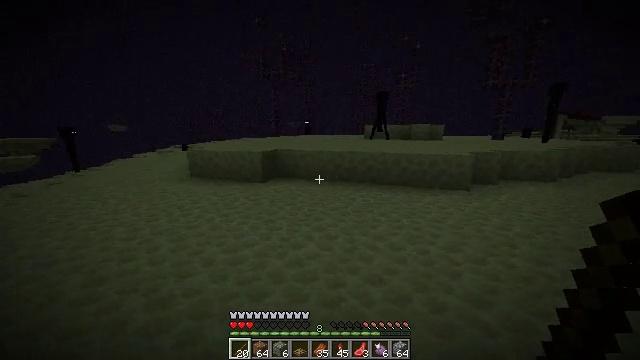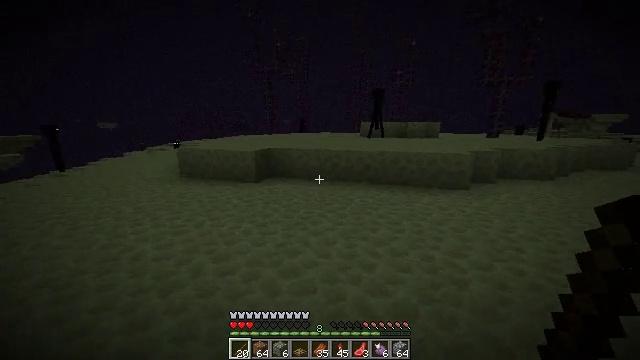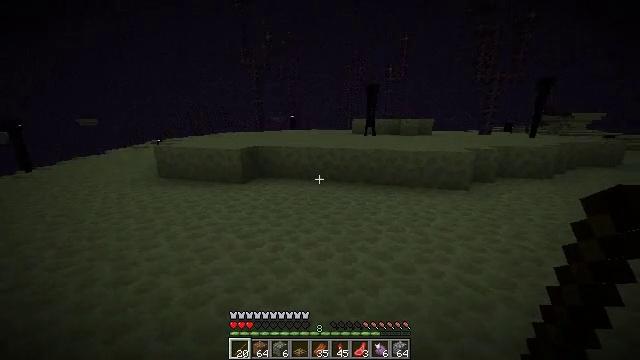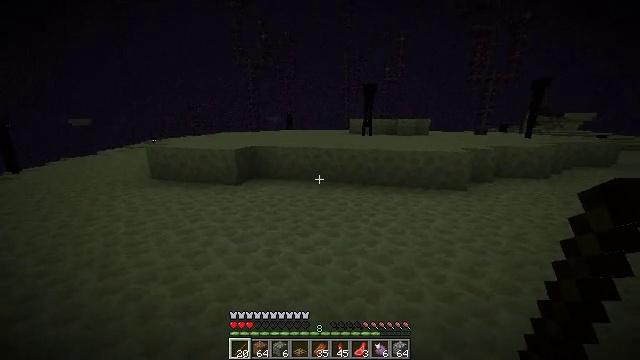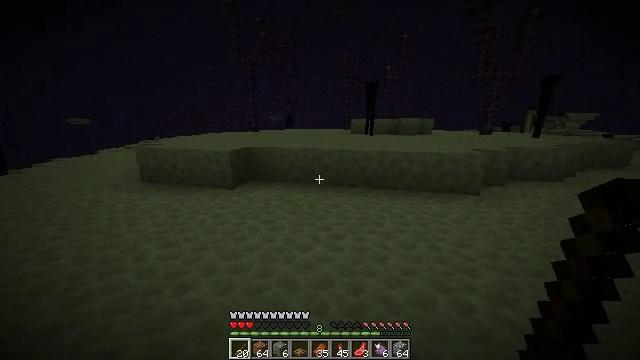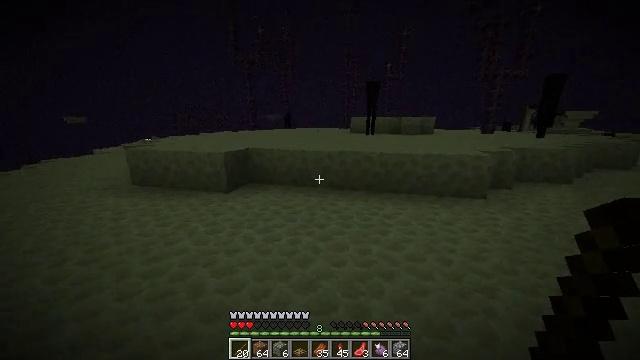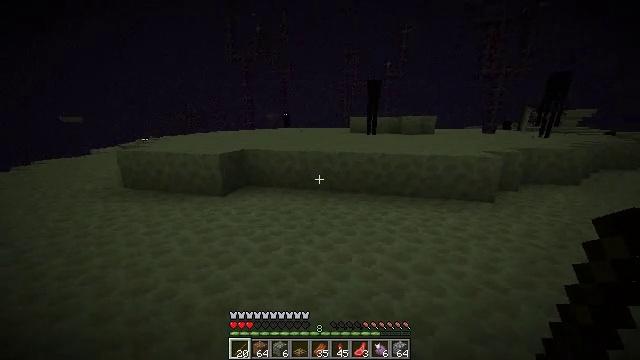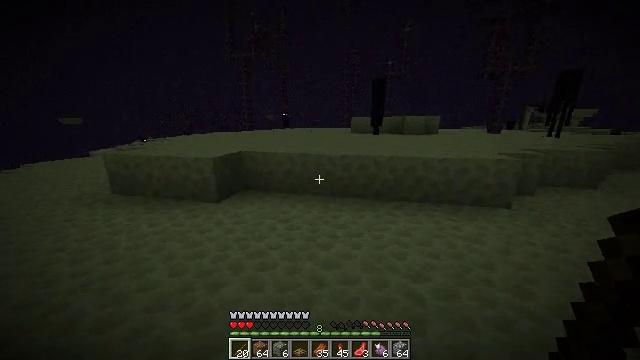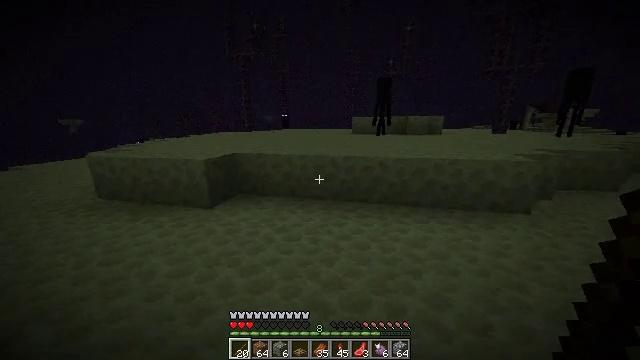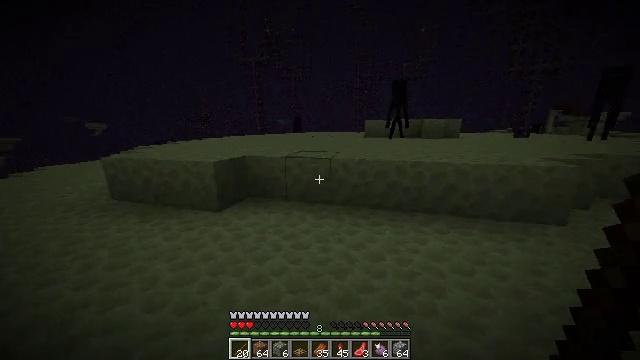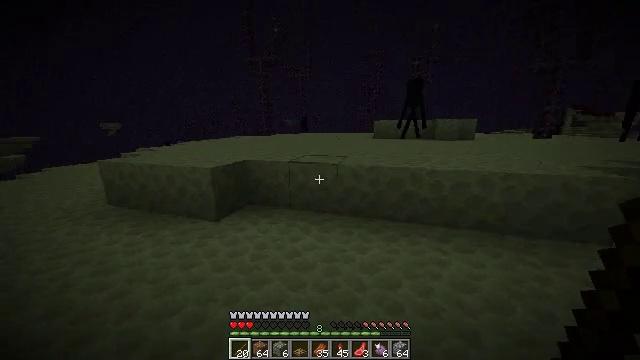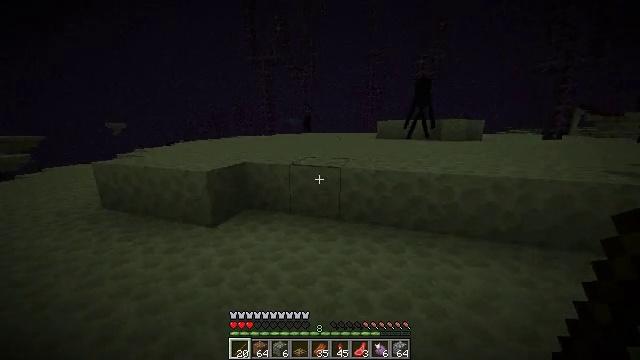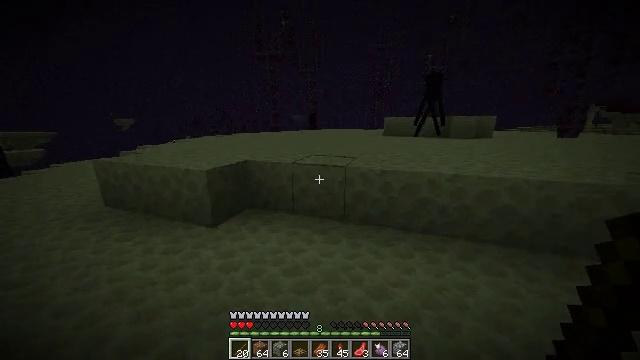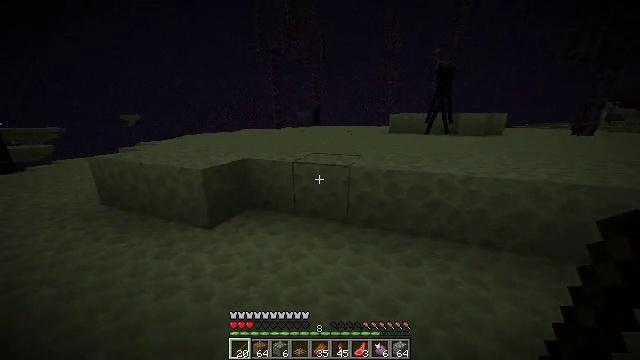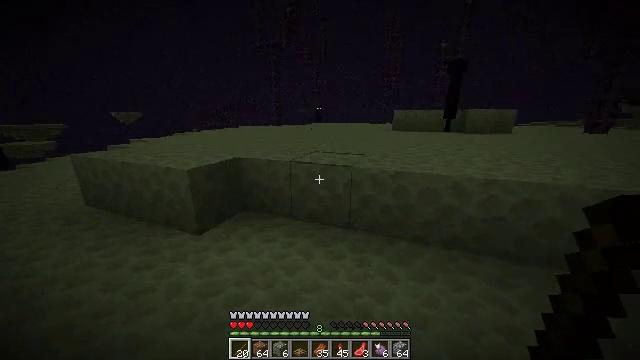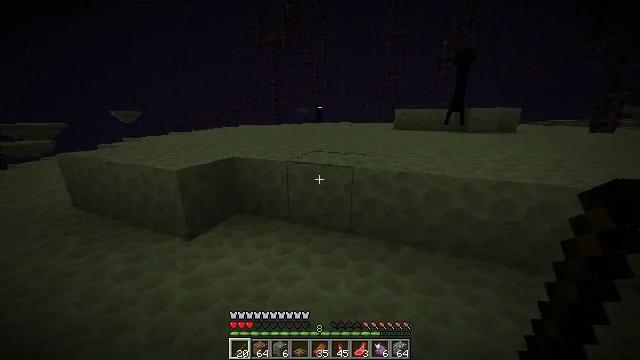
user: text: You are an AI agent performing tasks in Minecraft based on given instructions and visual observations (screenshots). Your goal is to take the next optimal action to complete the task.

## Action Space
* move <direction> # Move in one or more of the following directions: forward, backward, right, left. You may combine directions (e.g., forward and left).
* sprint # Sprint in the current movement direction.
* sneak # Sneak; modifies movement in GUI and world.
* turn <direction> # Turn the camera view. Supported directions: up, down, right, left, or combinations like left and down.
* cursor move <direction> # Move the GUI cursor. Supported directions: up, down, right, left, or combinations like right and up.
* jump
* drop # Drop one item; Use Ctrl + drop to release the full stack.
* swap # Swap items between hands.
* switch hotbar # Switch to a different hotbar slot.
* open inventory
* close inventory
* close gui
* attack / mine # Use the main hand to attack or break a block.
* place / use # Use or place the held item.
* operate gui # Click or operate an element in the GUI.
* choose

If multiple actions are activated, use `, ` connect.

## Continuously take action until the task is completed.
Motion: motion action
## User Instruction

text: Drop a mutton.
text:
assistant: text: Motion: move forward, sprint, turn right
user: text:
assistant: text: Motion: move forward, sprint, turn right
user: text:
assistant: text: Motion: move forward, sprint
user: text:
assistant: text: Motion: move forward, sprint
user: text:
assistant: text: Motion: move forward, sprint
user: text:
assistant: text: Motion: move forward, sprint
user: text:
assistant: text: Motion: move forward, sprint
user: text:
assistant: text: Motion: move forward, sprint
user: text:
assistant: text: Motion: move forward, sprint, turn left
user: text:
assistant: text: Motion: move forward, sprint, turn left
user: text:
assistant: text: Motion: move forward, sprint
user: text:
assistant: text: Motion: move forward, sprint, turn left
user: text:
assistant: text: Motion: move forward, sprint, turn left
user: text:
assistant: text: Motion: move forward, sprint
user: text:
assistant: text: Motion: move forward, sprint
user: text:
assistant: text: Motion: move forward, sprint
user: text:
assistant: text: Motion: move forward, sprint, jump
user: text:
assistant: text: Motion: move forward, sprint, jump
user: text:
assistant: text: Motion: move forward, sprint, jump
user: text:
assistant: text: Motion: move forward, sprint, jump
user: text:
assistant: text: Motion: move forward, sprint, turn right, jump
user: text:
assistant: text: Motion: move forward, sprint, turn right, jump
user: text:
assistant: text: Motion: move forward, sprint, turn right
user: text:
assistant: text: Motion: move forward, sprint
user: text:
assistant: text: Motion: move forward, sprint
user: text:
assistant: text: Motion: move forward and move left, sprint
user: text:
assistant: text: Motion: move forward and move left, sprint, turn right and down
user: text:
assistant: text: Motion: move forward and move left, sprint, turn right and down
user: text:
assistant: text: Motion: move forward and move left, sprint, turn right and down
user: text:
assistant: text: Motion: move forward, sprint, turn right